Interaction volume radius: 10 \u00c5
Interaction volume height: 10 \u00c5
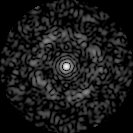
Disorder parameter: 0.8487